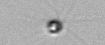
Label: Calciopappus